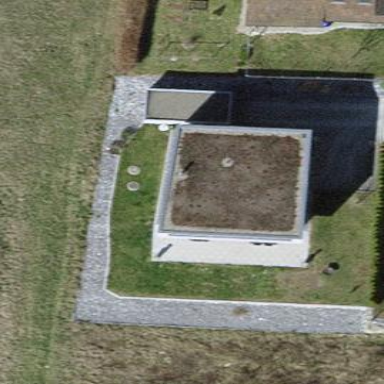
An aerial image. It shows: Grey house with flat roof.